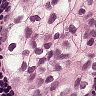
Metastatic tissue present: yes